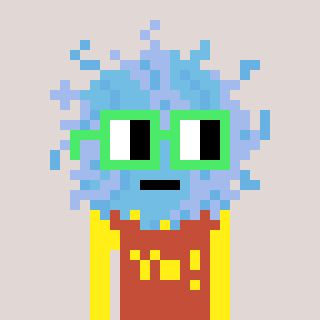
a pixel art character with square light green glasses, a lint-shaped head and a rust-colored body on a warm background